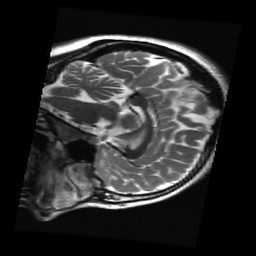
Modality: T2w
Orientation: sagittal
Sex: female
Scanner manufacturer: ge
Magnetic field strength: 3 T
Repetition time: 5 s
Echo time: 0.101 s